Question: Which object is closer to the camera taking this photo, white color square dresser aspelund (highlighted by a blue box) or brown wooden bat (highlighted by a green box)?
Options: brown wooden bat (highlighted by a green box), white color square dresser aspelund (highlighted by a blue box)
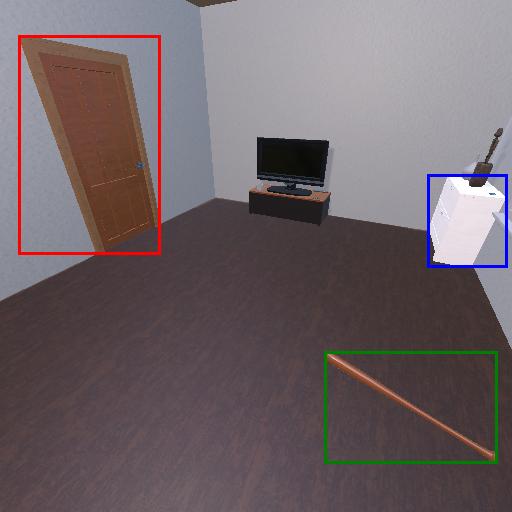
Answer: brown wooden bat (highlighted by a green box)